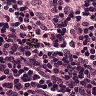
Metastatic tissue present: no